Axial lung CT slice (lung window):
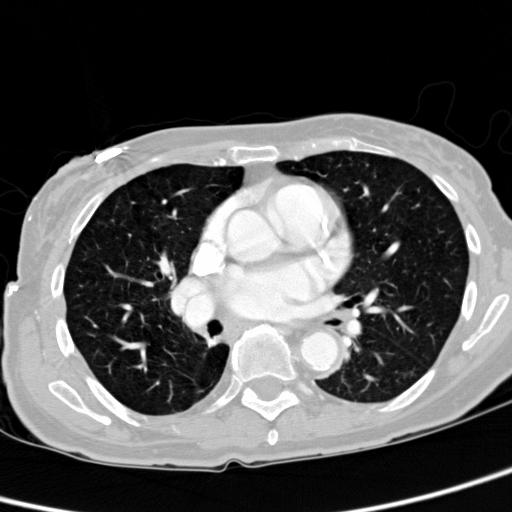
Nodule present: no